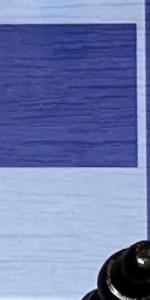
Label: Empty